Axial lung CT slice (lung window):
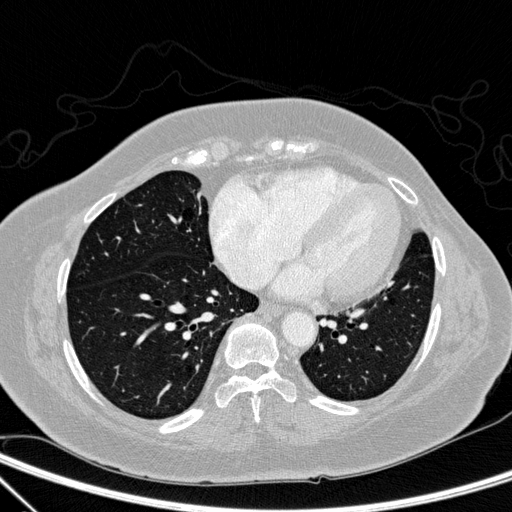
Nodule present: no